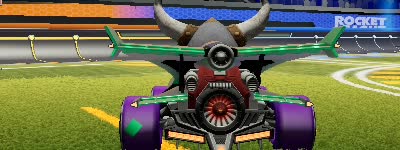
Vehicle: aftershock